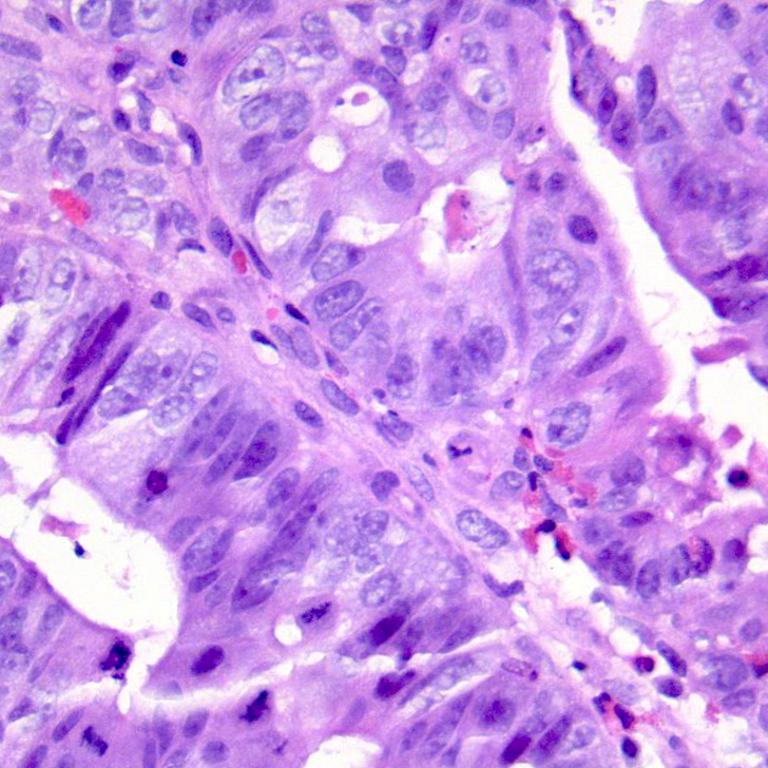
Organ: colon
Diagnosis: adenocarcinomas